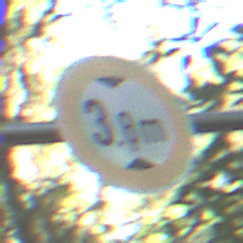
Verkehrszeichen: TatsaechlicheHoehe
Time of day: Midday
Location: Outdoor (Nature)
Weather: Clear
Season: NotSpecified
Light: Natural